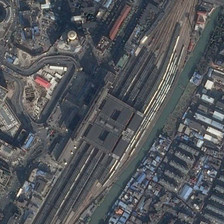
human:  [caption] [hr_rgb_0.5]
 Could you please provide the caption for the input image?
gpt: many buildings are in two sides of a railway station .

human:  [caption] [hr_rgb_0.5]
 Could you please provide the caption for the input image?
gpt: many buildings are in two sides of a railway station .

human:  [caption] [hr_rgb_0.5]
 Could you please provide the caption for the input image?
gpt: many buildings are in two sides of a railway station .

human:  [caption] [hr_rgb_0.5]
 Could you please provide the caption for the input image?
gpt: many buildings are in two sides of a railway station .

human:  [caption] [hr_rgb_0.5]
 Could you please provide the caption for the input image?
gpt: many buildings are in two sides of a railway station .